七年级 · 算术
(本小题8.0分)

如图1, 在数轴上 $A$ 点表示数 $a, B$ 点示数 $b, a 、 b$ 满足 $|a+2|+|b-6|=0$

图1

图2

(1) 点 $A$ 表示的数为 , 点 $B$ 表示的数为

(2)若点 $A$ 与点 $C$ 之间的距离表示为 $A C$, 点 $B$ 与点 $C$ 之间的距离表示为 $B C$, 请在数轴上找一点 $C$,使 $A C=2 B C$, 则 $C$ 点表示的数为 \$ \qquad \$ .

(3)如图2, 若在原点 $O$ 处放一挡板, 一小球甲从点 $A$ 处以 1 个单位/秒的速度向左运动; 同时另
一小球乙从点 $B$ 处以 2 个单位/秒的速度也向左运动, 在碰到挡板后(忽略球的大小, 可看作一

点)以原来的速度向相反的方向运动, 设运动的时间为 $t($ 秒),

(1)分别表示出甲、乙两小球到原点的距离(用 $t$ 表示);

(2)求甲、乙两小球到原点的距离相等时经历的时间.
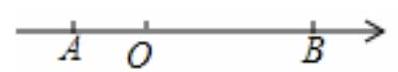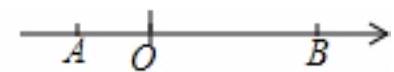
答案: (1) $-2 ; 6$;

(2)14或 $\frac{10}{3}$;

(3) 1 ) $\because$ 甲球运动的路程为: $1 \times t=t, O A=2$, $\therefore$ 甲球到原点的距离为: $t+2$;
乙球到原点的距离分两种情况:

(I) 当 $0<t \leq 3$ 时, 乙球从点 $B$ 处开始向左运动, 一直到原点 $O$,

$\because O B=6$, 乙球运动的路程为: $2 \times t=2 t$,

乙到原点的距离: $6-2 t(0 \leq t \leq 3)$

(II)当 $t>3$ 时, 乙球从原点 $O$ 处开始一直向右运动,

此时乙球到原点的距离为: $2 t-6(t>3)$;

(2)当 $0<t \leq 3$ 时, 得 $t+2=6-2 t$,

解得 $t=\frac{4}{3}$;

当 $t>3$ 时, 得 $t+2=2 t-6$,

解得 $t=8$.

故当 $t=\frac{4}{3}$ 秒或 $t=8$ 秒时, 甲乙两小球到原点的距离相等.
解析:

【分析】

本题考查了非负数的性质, 方程的解法, 数轴, 两点间的距离, 有一定难度, 运用分类讨论思想、方程思想及数形结合思想是解题的关键. (1)根据非负数的性质求得 $a=-2, b=6$;

(2)分 $C$ 点在线段 $A B$ 上和线段 $A B$ 的延长线上两种情况讨论即可求解;

(3)(1)甲球到原点的距离=甲球运动的路程 $+O A$ 的长, 乙球到原点的距离分两种情况: (I)当 $0<$ $t \leq 3$ 时, 乙球从点 $B$ 处开始向左运动, 一直到原点 $O$, 此时 $O B$ 的长度-乙球运动的路程即为乙球到原点的距离; (II)当 $t>3$ 时, 乙球从原点 $O$ 处开始向右运动, 此时乙球运动的路程 $-O B$ 的长度即为乙球到原点的距离;

(2)分两种情况: (I ) $0<t \leq 3$, (II) $t>3$, 根据甲、乙两小球到原点的距离相等列出关于 $t$ 的方程, 解方程即可.

【解答】

解: (1) $\because|a+2|+|b-6|=0$,

$\therefore a+2=0, b-6=0$,

解得, $a=-2, b=6$,

$\therefore$ 点 $A$ 表示的数为 -2, 点 $B$ 表示的数为 6 .

故答案为 $-2 ; 6$;

(2) 设数轴上点 $C$ 表示的数为 $c$,

$\because A C=2 B C$,

$\therefore|c-a|=2|c-b|$, 即 $|c+2|=2|c-6|$,

$\because A C=2 B C>B C$,

$\therefore$ 点 $C$ 不可能在 $B A$ 的延长线上, 则 $C$ 点可能在线段 $A B$ 上和线段 $A B$ 的延长线上;

(1) 当 $C$ 点在线段 $A B$ 上时, 则有 $-2 \leq c \leq 6$,

得 $c+2=2(6-c)$, 解得 $c=\frac{10}{3}$;

(2) 当 $C$ 点在线段 $A B$ 的延长线上时, 则有 $c>6$,

得 $c+2=2(c-6)$, 解得 $c=14$.

故当 $A C=2 B C$ 时, $c=\frac{10}{3}$ 或 $c=14$ ；

故答案为 14 或 $\frac{10}{3}$;

(3)见答案.